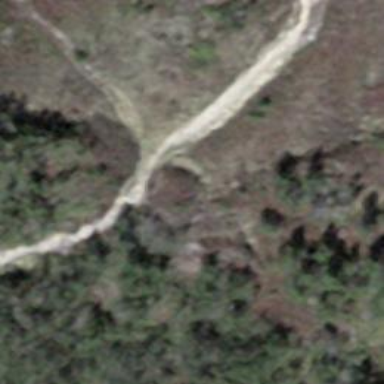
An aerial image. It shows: Unpaved path.